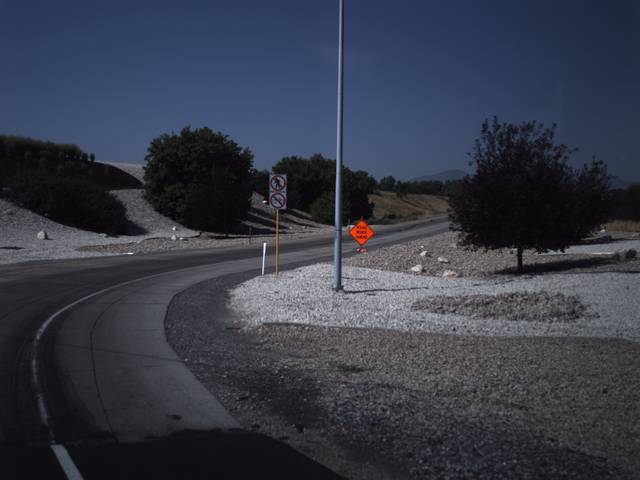
Region: United States
Coordinates: 40.646, -111.939